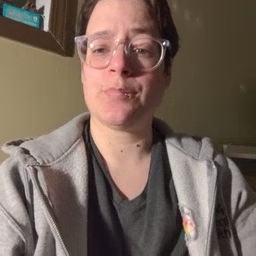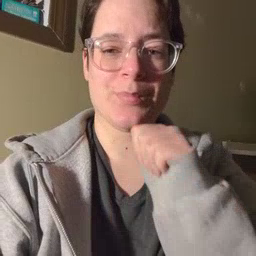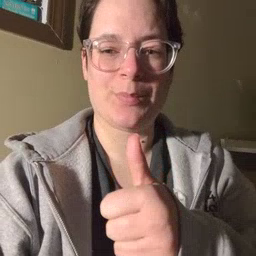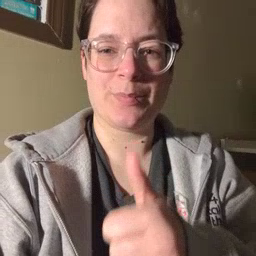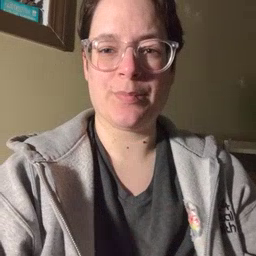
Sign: not